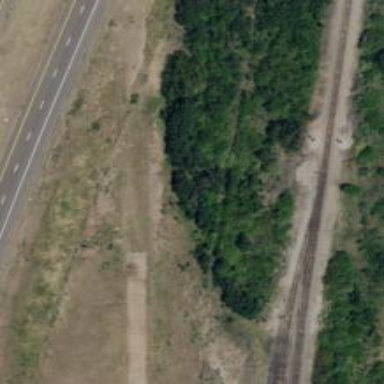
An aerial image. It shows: Abandoned road.